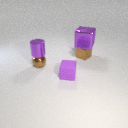
small brown metal sphere below small purple metal cylinder